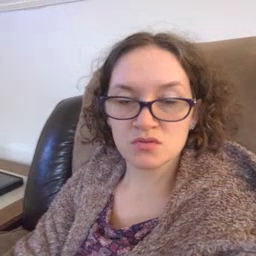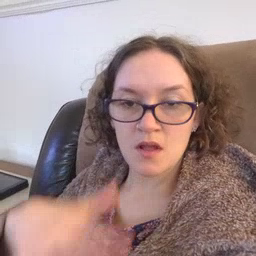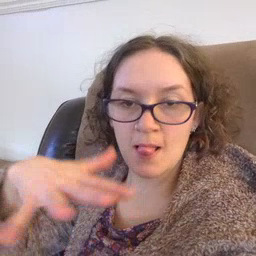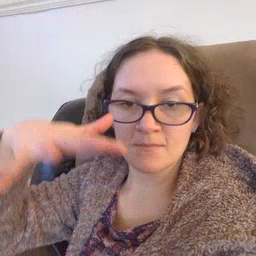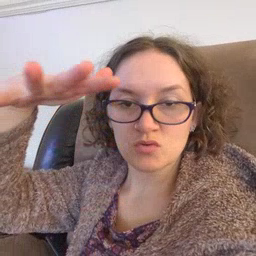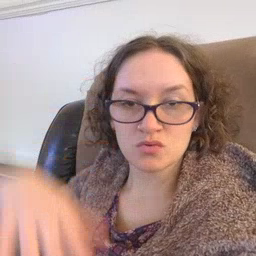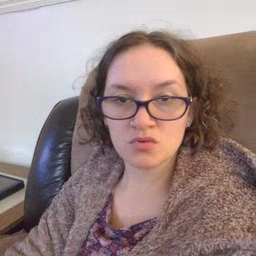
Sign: helicopter